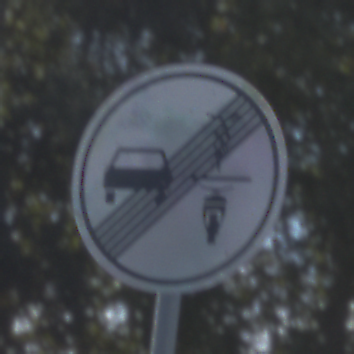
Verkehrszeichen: EndeVerbotUeberholenEinspurigeFahrzeuge
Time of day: MorningAfternoon
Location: Outdoor (Suburban)
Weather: PartlyCloudy
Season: NotSpecified
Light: Natural